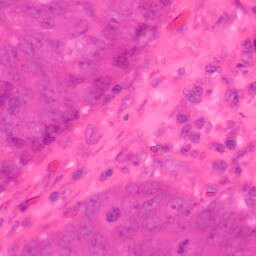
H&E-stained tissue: Colon